Question: I'm looking for a charts like this:

I would like to use the <URL> from the . But as you can see in the image I need to change the view of the values. But I have no idea to begin with this. Could someone help me on my way?
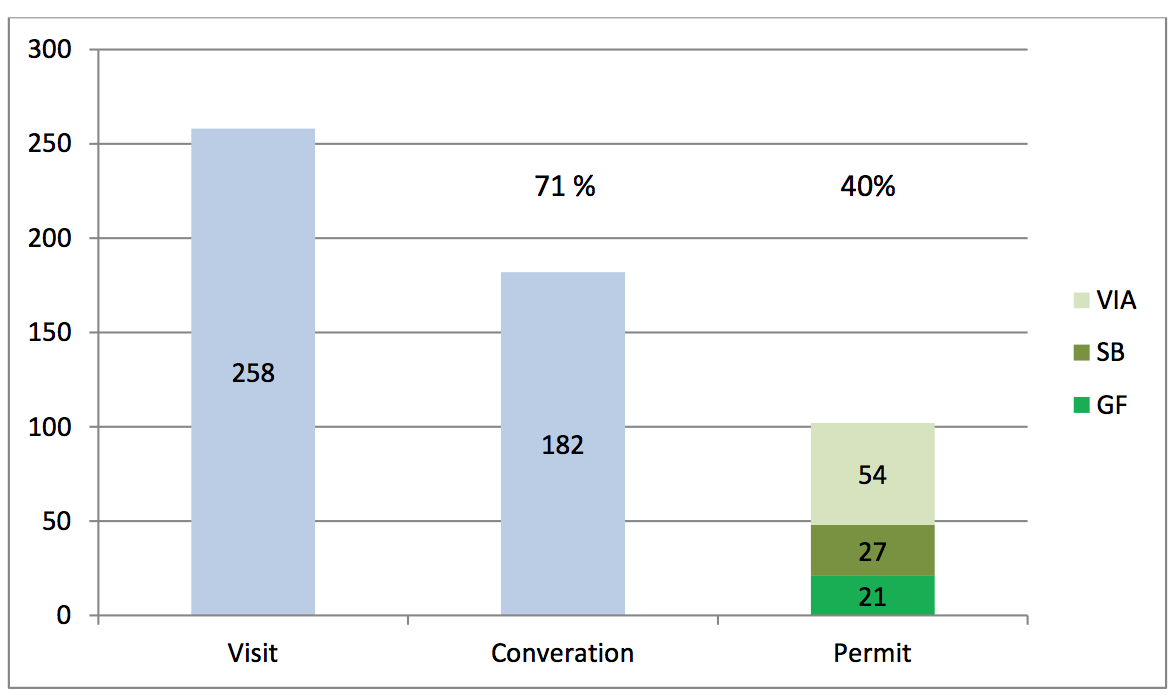
Answer: You can do this by stacked chart as you mentioed,
'''
series: [{
name: 'John',
data: [null, null, 4, 7, 2]
}, {
name: 'Jane',
data: [null,null, 3, 2, 1]
}, {
name: 'Joe',
data: [3, 4, 4, 2, 5]
}]
'''
<URL>